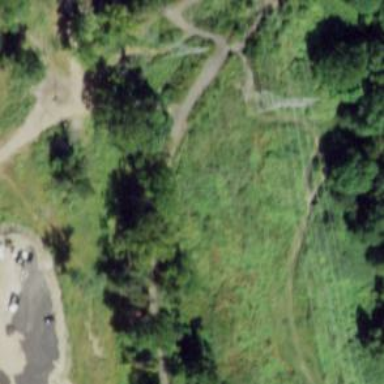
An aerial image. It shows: Abandoned railway.